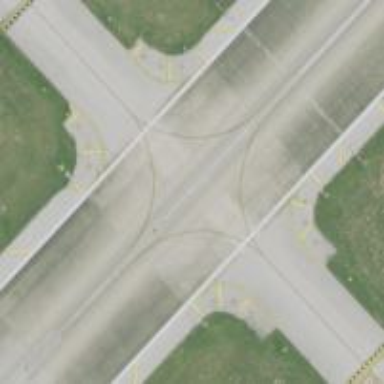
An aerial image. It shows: View of taxiway at the airport.